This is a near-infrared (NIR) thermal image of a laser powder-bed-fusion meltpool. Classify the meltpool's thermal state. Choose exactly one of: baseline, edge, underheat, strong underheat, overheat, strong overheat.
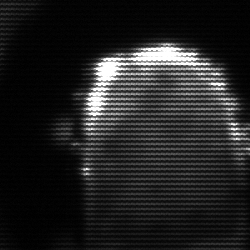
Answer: baseline